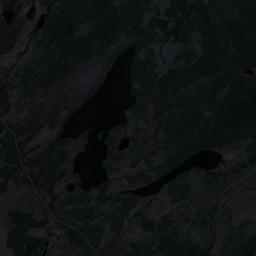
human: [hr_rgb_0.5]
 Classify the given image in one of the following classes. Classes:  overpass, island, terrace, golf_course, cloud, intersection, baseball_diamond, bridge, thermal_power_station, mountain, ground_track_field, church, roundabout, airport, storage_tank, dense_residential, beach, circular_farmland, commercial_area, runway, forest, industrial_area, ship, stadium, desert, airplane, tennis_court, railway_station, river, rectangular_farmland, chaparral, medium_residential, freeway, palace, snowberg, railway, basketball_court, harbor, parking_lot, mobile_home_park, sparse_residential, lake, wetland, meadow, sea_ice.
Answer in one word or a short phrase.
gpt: lake